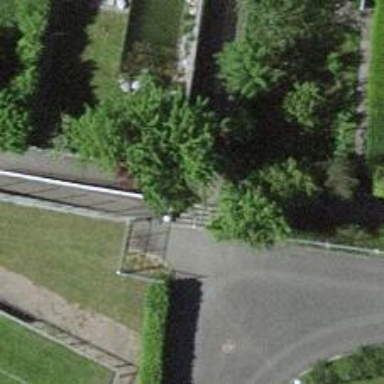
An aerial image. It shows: Set of concrete steps.